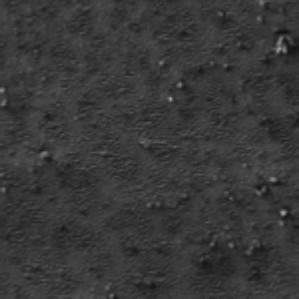
Label: frost